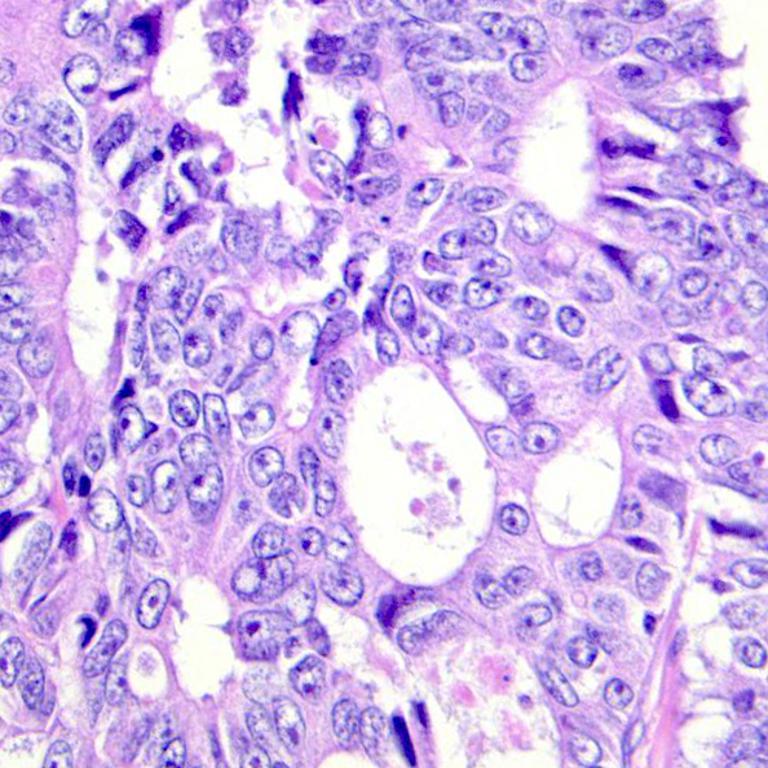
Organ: colon
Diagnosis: adenocarcinomas